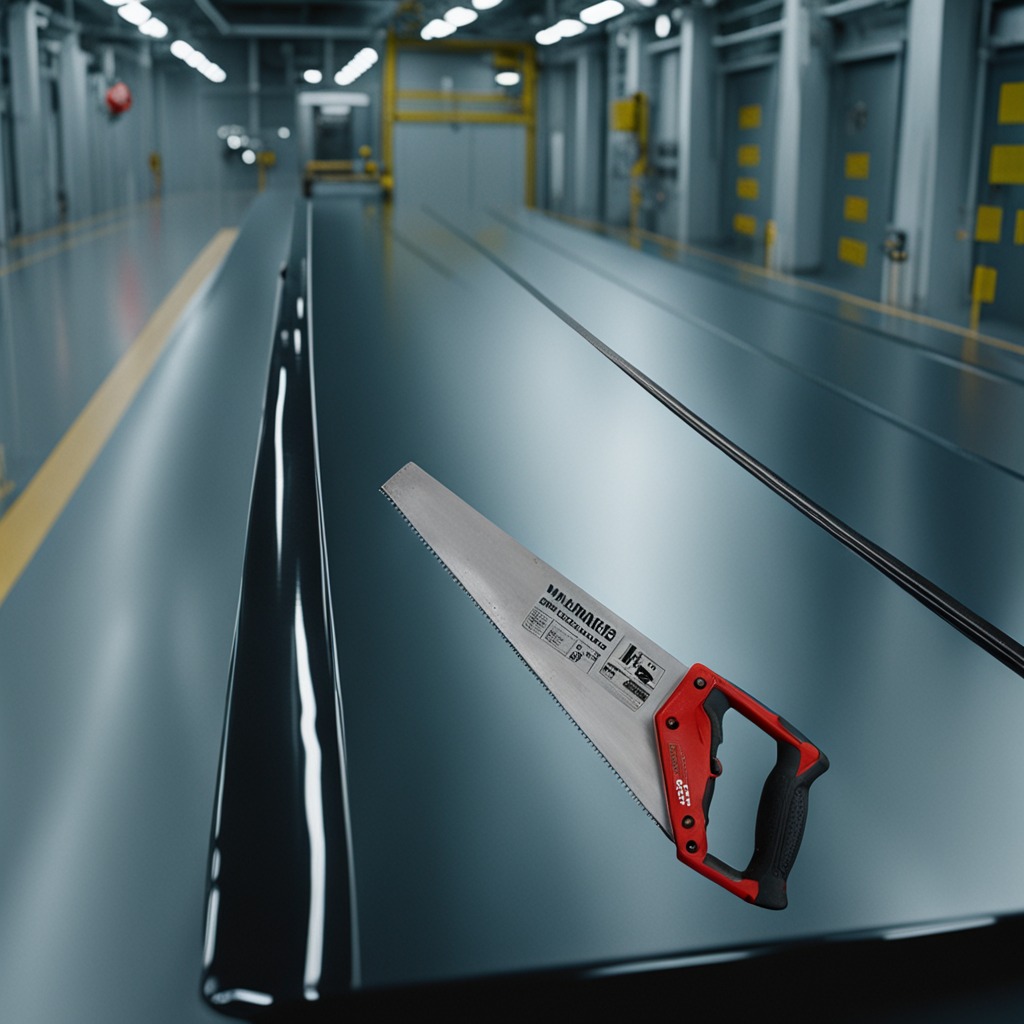
A handheld metal saw is lying on the table.